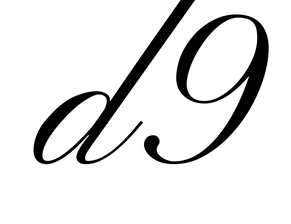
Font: PinyonScript-Regular